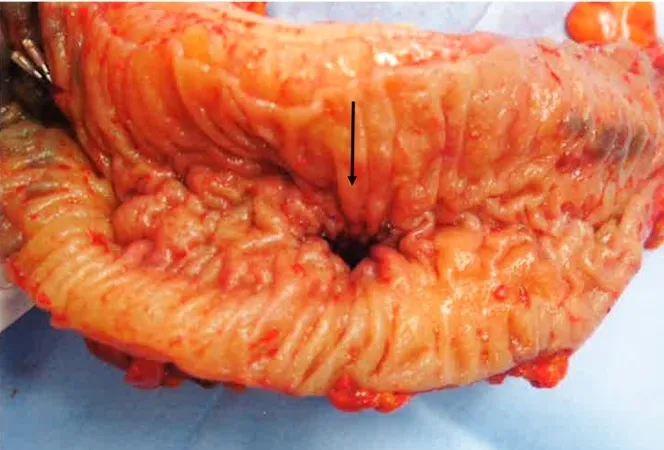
Macroscopic pathological findings. . The fistula (black arrow) was found between the transverse colon and the mesentery.
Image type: pathology (h&e)